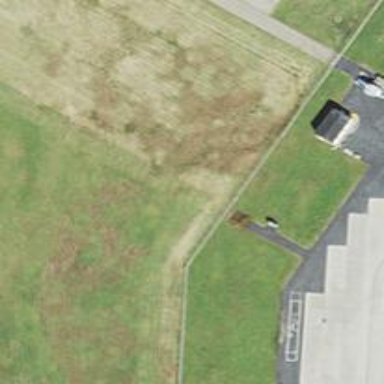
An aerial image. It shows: Image of taxiway at airport.